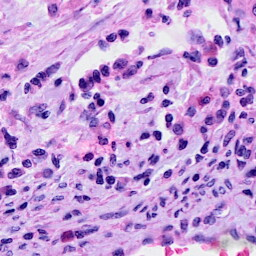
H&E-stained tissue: Cervix